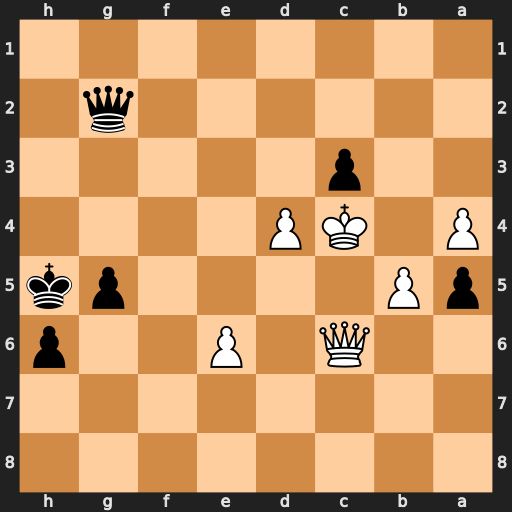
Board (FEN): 8/8/2Q1P2p/pP4pk/P1KP4/2p5/6q1/8
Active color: b
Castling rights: -
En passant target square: -
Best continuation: Qxc6+ bxc6 c2 e7 c1=Q+